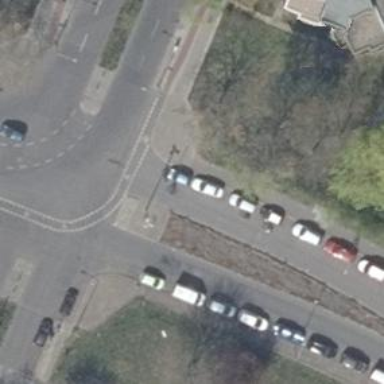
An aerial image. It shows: Footway located on traffic island.